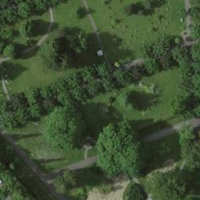
EUNIS habitat code: 53
Species observed at this site:
Silene dioica